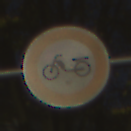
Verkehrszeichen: VerbotMofas
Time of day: SunriseSunset
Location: Outdoor (Urban)
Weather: PartlyCloudy
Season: Autumn
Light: Natural